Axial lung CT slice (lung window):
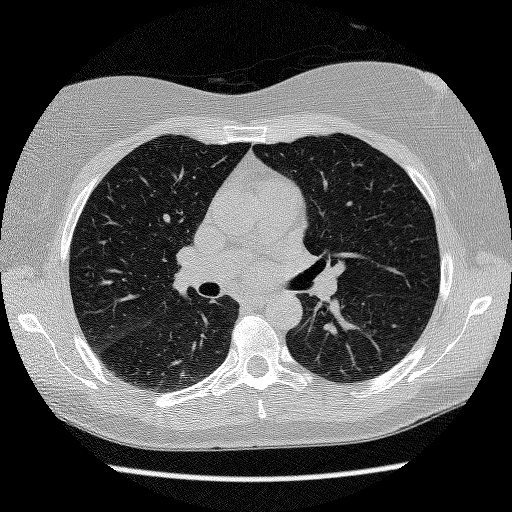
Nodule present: no